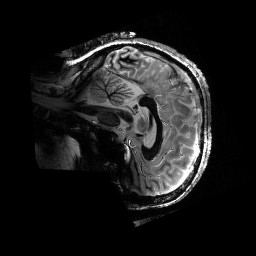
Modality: T1w
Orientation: sagittal
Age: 27
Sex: male
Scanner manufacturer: siemens
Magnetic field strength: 6.98 T
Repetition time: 4.5 s
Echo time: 0.00337 s